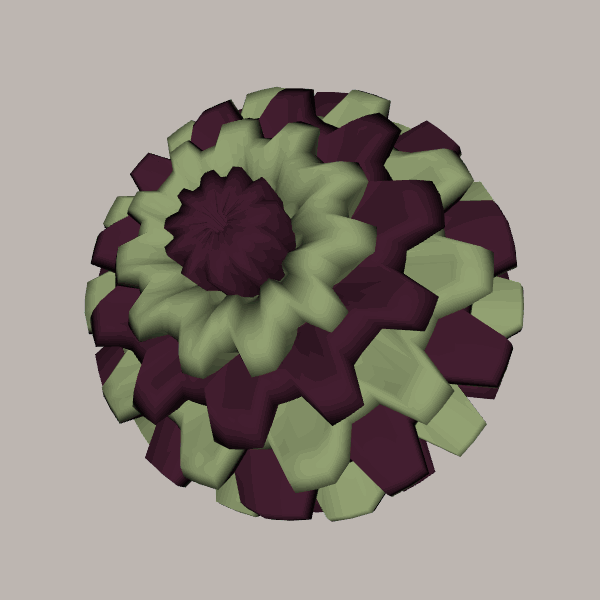
Background: light